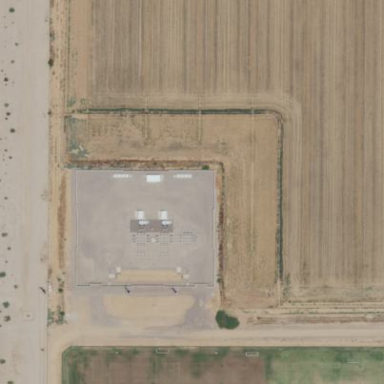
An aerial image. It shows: Outdoor power substation located behind wall. The substation operates at the distribution level.